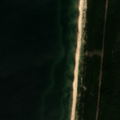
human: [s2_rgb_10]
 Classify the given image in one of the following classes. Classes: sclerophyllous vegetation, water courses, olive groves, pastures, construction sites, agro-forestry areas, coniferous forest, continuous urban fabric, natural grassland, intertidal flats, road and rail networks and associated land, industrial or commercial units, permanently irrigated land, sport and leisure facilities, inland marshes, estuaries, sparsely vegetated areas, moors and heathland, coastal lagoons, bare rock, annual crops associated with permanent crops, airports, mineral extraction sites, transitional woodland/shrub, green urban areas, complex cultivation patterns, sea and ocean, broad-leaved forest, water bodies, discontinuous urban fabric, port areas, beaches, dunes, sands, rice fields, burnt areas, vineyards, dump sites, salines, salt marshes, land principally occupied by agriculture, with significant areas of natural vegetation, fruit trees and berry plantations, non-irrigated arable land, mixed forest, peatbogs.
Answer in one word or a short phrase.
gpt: coniferous forest, beaches, dunes, sands, sea and ocean